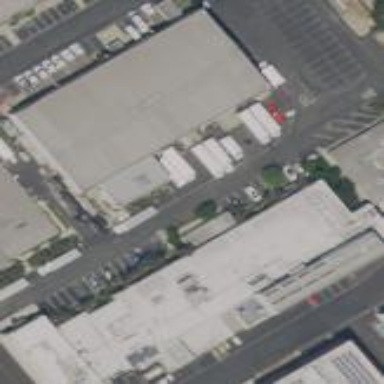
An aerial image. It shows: Industrial building.